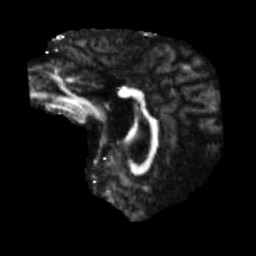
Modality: FA
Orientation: sagittal
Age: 47
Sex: male
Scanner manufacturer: siemens
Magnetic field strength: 3 T
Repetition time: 5.47 s
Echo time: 0.0854 s